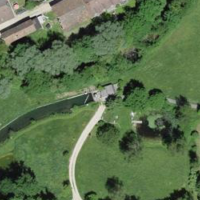
EUNIS habitat code: 52
Species observed at this site:
Lathyrus vernus